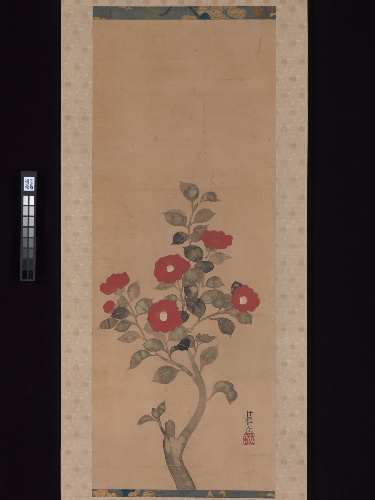
Artist: Ogata Kōrin
Artist bio: Japanese, 1658–1716
Object type: Hanging scroll
Classification: Paintings
Medium: Hanging scroll; color on paper
Culture: Japan
Period: Edo period (1615–1868)
Dimensions: 38 3/4 x 14 in. (98.4 x 35.6 cm)
Department: Asian Art
Credit line: The Howard Mansfield Collection, Purchase, Rogers Fund, 1936
Accession year: 1936
Repository: Metropolitan Museum of Art, New York, NY
Tags: Flowers